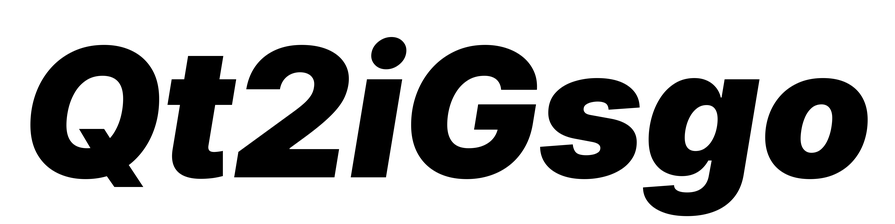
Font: Inter-Italic_Black_Italic